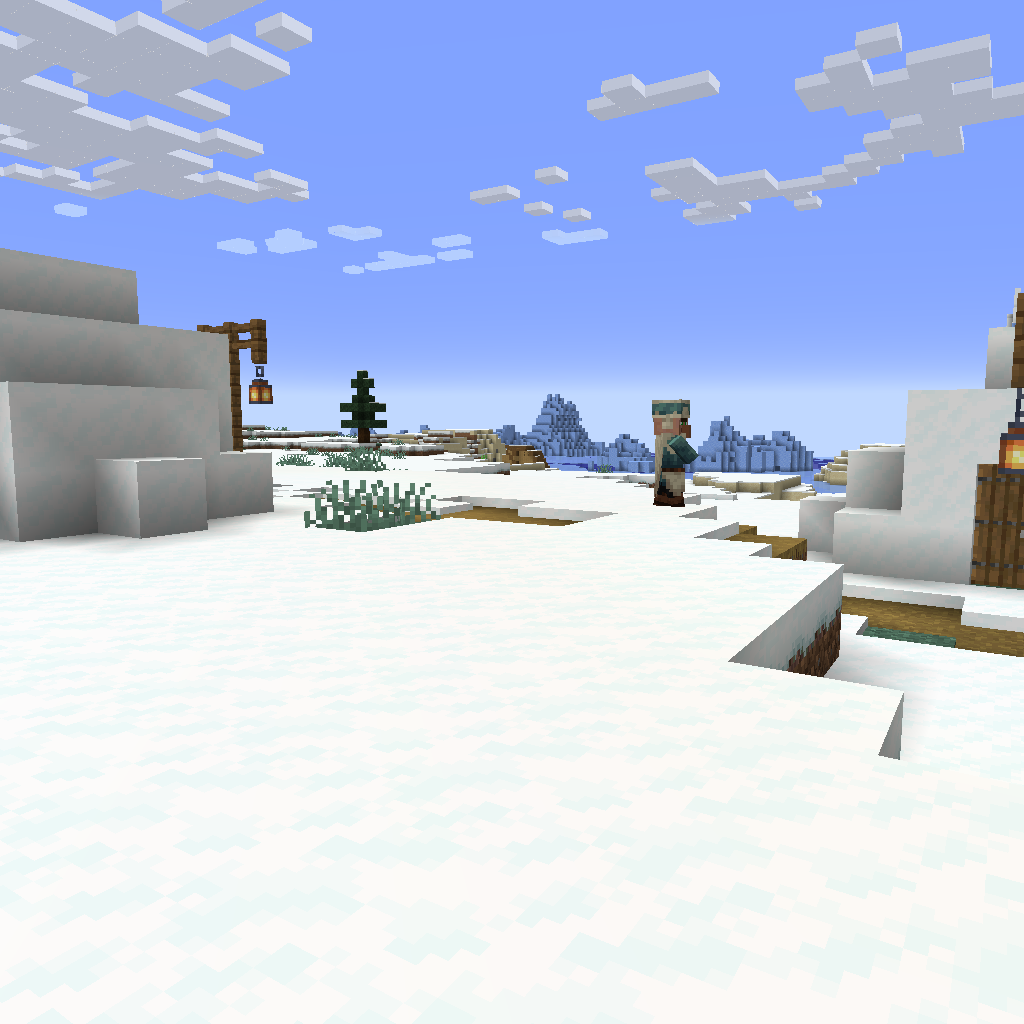
snowy ground and path with villager on it